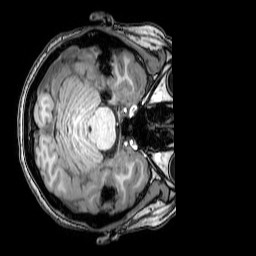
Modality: T1w
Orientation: axial
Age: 24
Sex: female